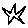
Label: star